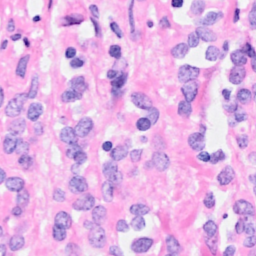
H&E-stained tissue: Breast